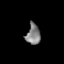
Tissue: lung
Cell type: Others
Senescence score: 0.2395
Nuclear area (px): 279
Mean DAPI intensity: 130.602